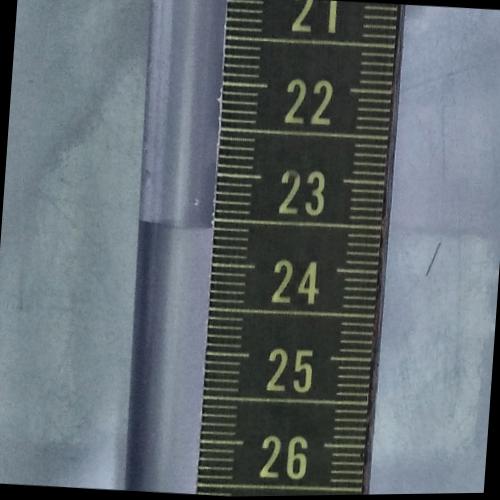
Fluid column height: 23.6 cm